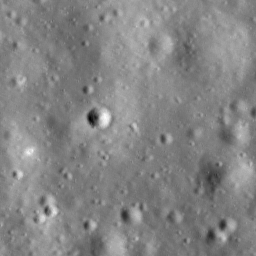
Host type: hard_negative
Lunar coordinates: latitude -4.021, longitude -111.513